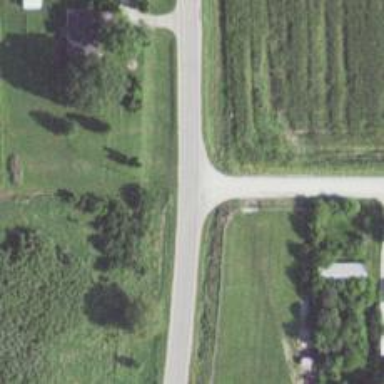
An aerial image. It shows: Secondary road.